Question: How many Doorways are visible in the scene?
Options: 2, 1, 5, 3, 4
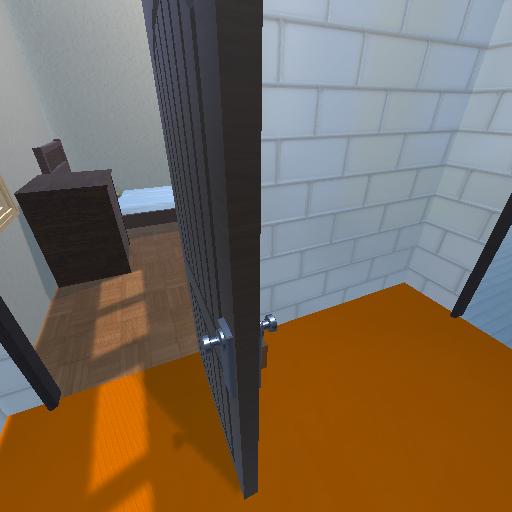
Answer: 2